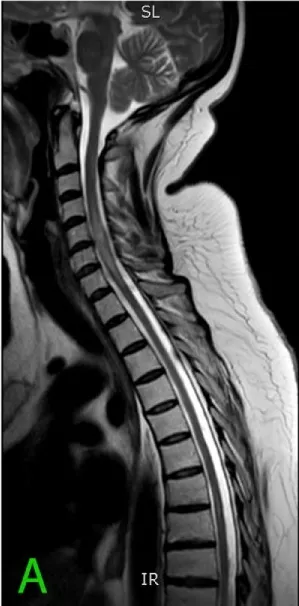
Sagittal T2 sequence.
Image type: radiology (mri)